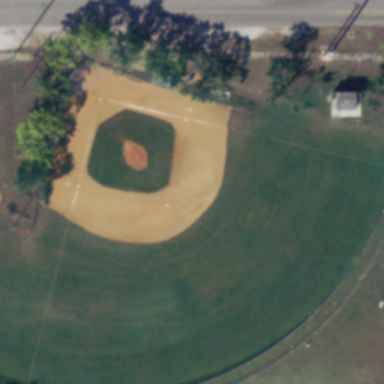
This is a baseball diamond .